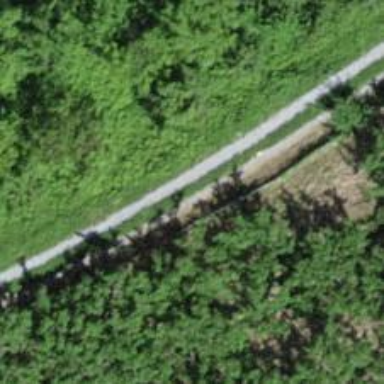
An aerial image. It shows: Unpaved track with grade2 tracktype.